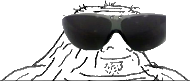
Label: 5_Boomer